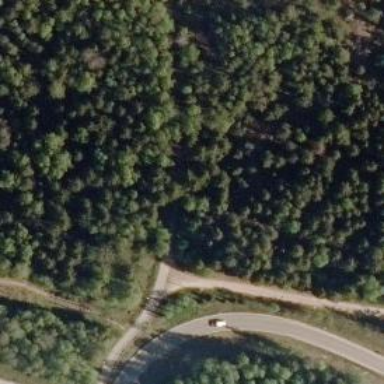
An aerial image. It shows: Path with excellent trail visibility.